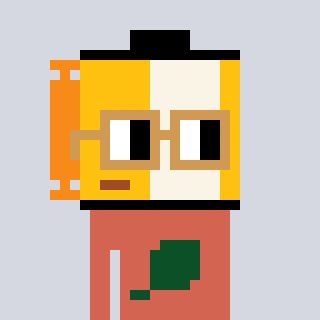
a pixel art character with square brown glasses, a film roll-shaped head and a peachy-colored body on a cool background